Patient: sex M, age 38
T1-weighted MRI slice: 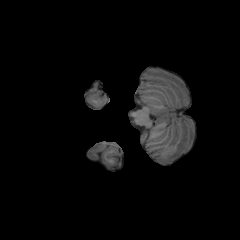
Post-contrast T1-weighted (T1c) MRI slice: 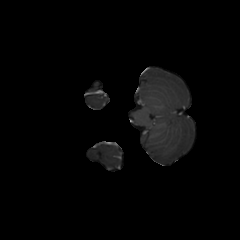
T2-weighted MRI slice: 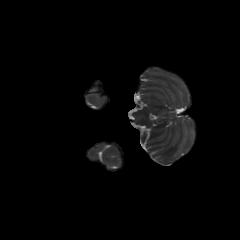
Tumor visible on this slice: no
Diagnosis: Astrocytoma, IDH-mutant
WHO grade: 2